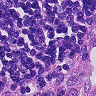
Metastatic tissue present: no